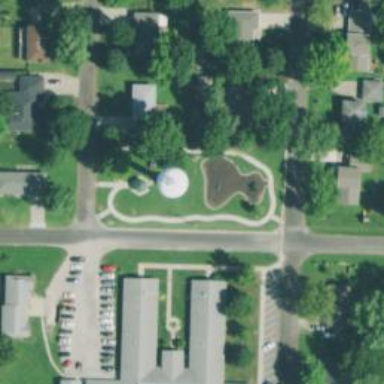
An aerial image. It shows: Water tower that is man-made.